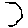
Label: hexagon